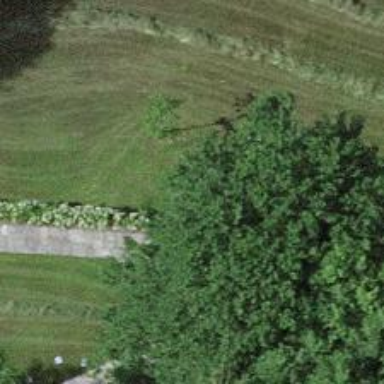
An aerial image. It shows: Retaining wall.